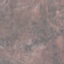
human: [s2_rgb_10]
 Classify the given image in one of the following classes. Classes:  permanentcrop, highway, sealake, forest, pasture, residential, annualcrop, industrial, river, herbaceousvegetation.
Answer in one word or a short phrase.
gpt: HerbaceousVegetation